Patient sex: M
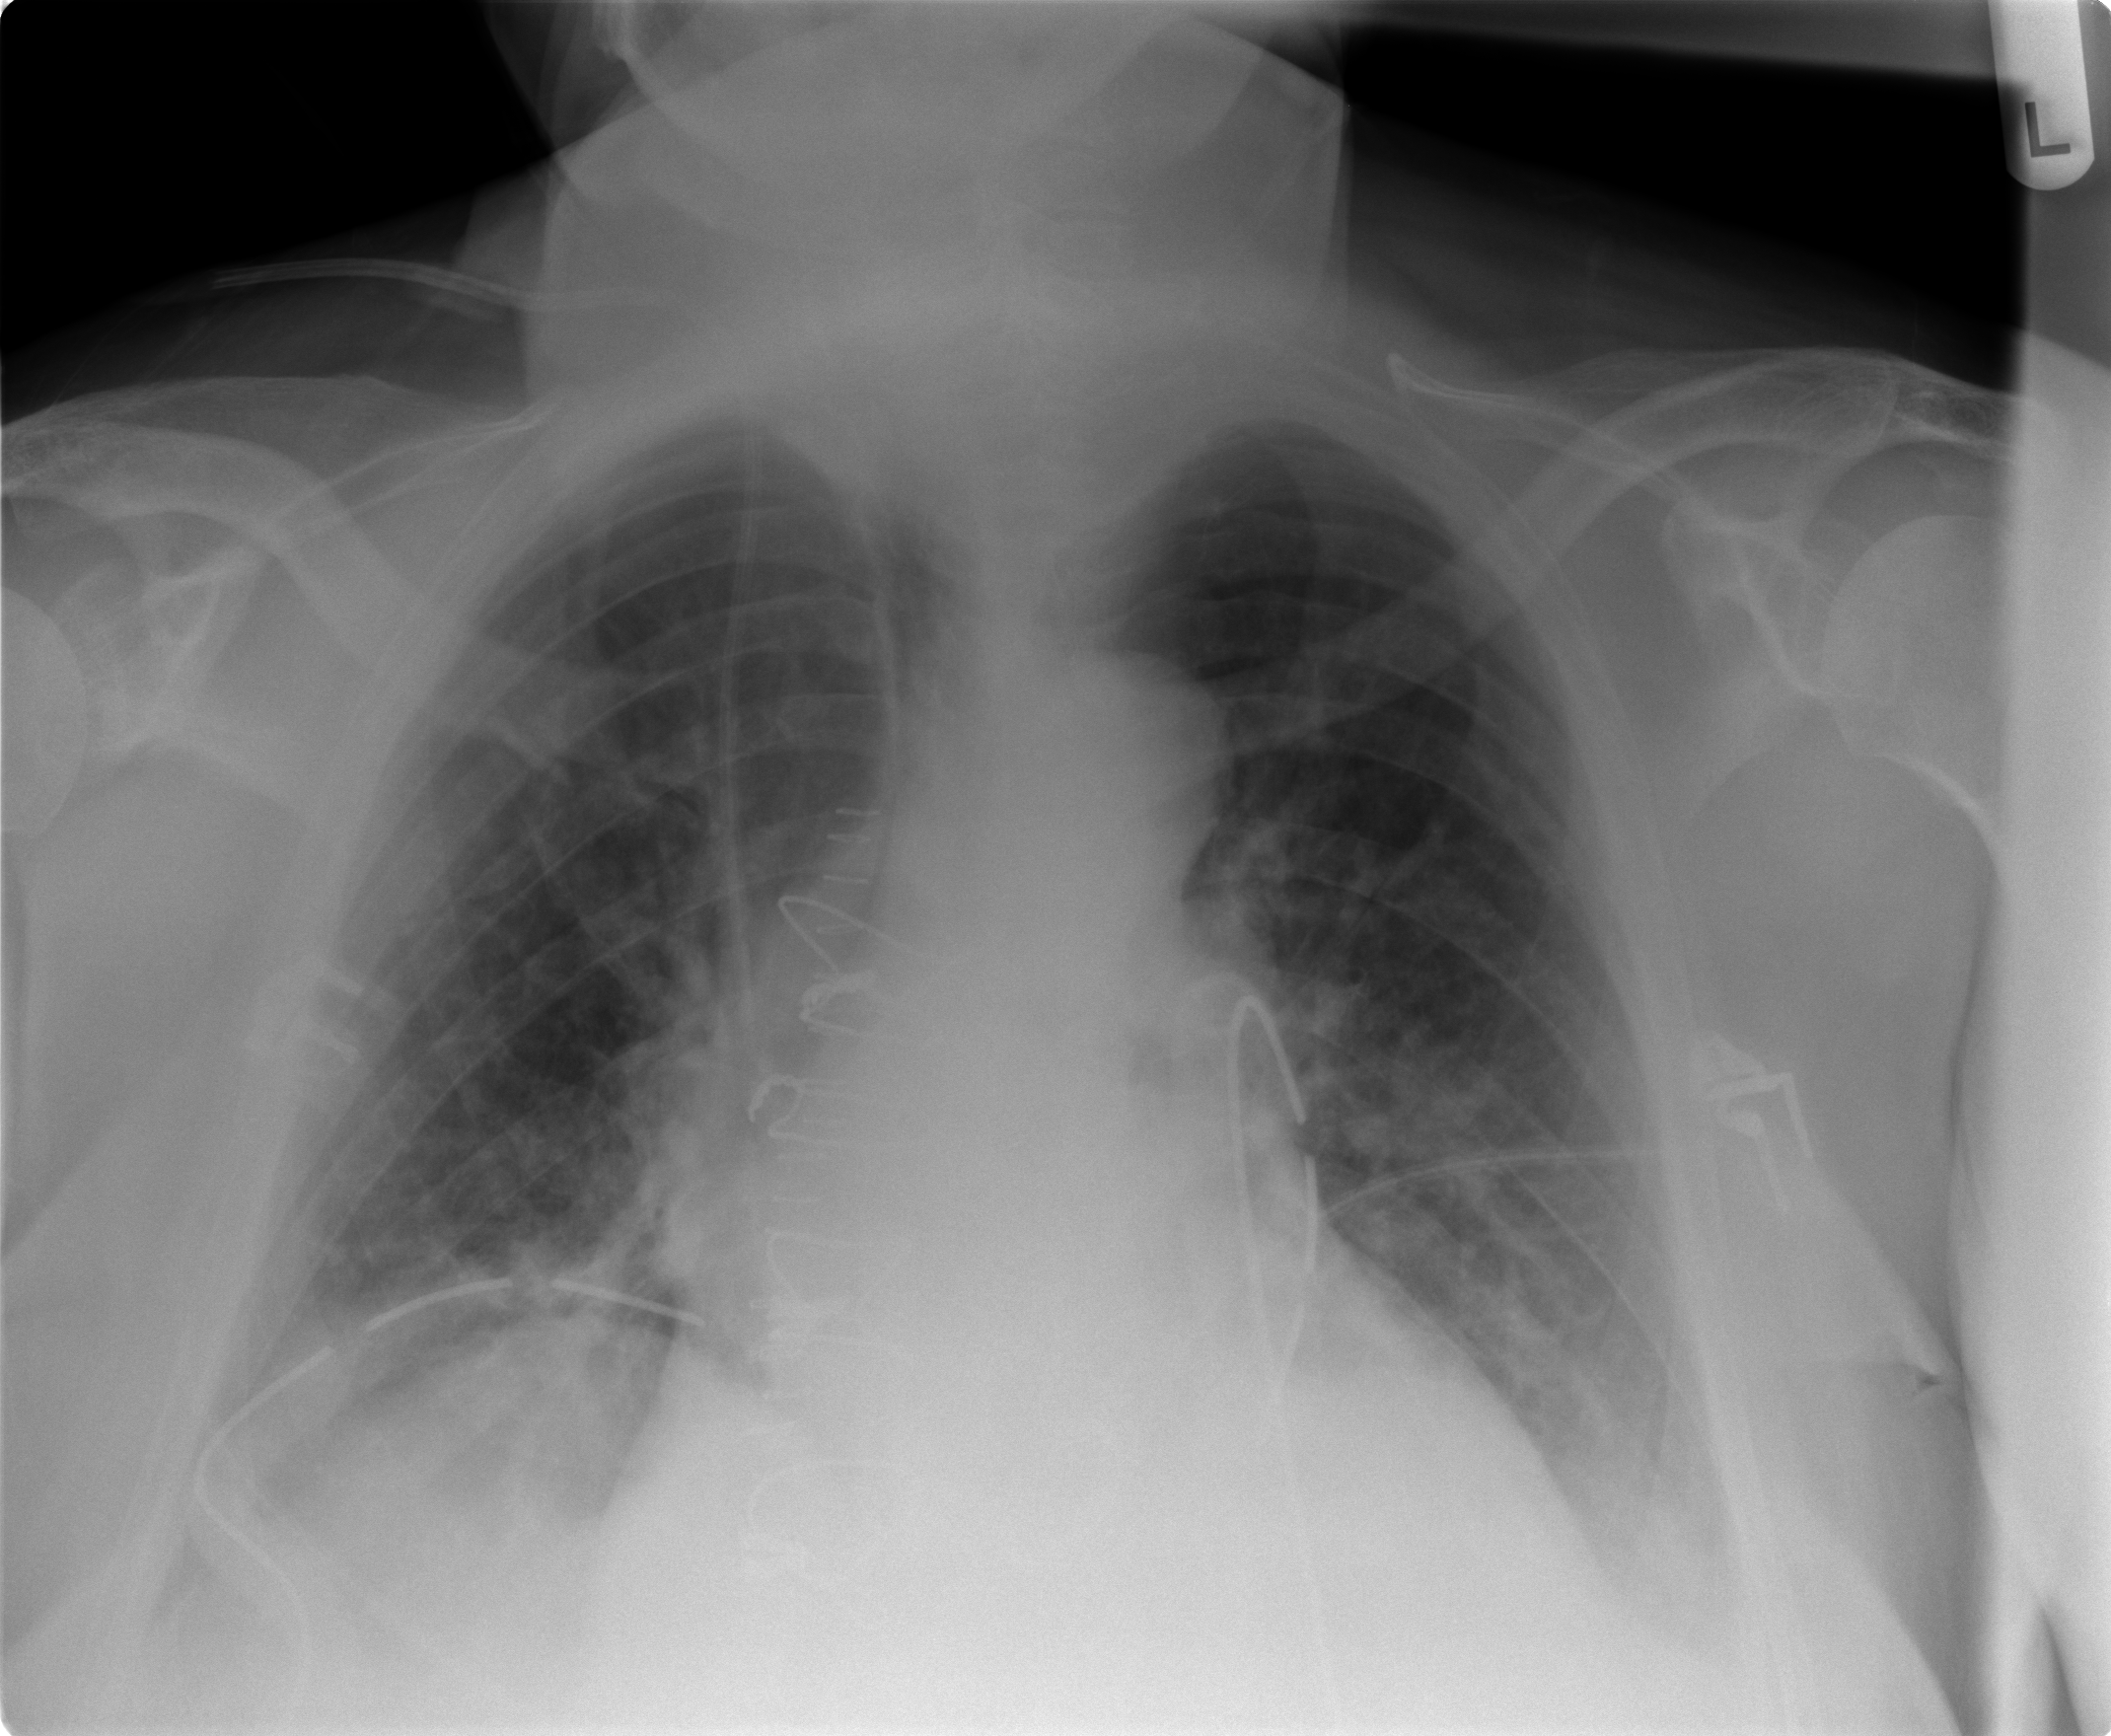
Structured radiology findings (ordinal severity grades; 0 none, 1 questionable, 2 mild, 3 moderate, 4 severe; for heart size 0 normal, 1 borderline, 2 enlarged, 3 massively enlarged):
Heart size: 2
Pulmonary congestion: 3
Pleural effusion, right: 1
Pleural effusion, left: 1
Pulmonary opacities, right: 2
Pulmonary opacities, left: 2
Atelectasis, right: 1
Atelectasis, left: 1